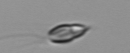
Label: Chrysochromulina